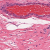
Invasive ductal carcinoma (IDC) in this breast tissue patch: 0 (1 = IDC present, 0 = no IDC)